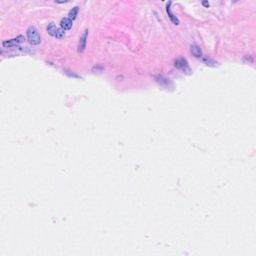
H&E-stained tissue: Breast